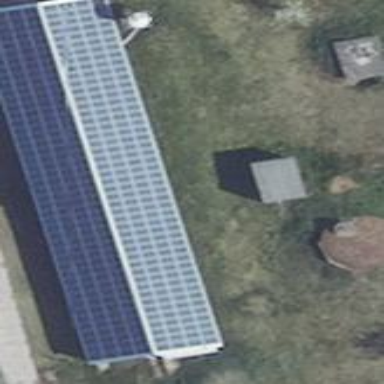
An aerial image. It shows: Solar photovoltaic panel generating electricity. It is small installation located on building.